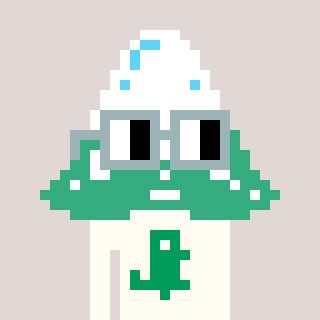
a pixel art character with square dark gray glasses, a snowy mountain-shaped head and a grayscale-colored body on a warm background